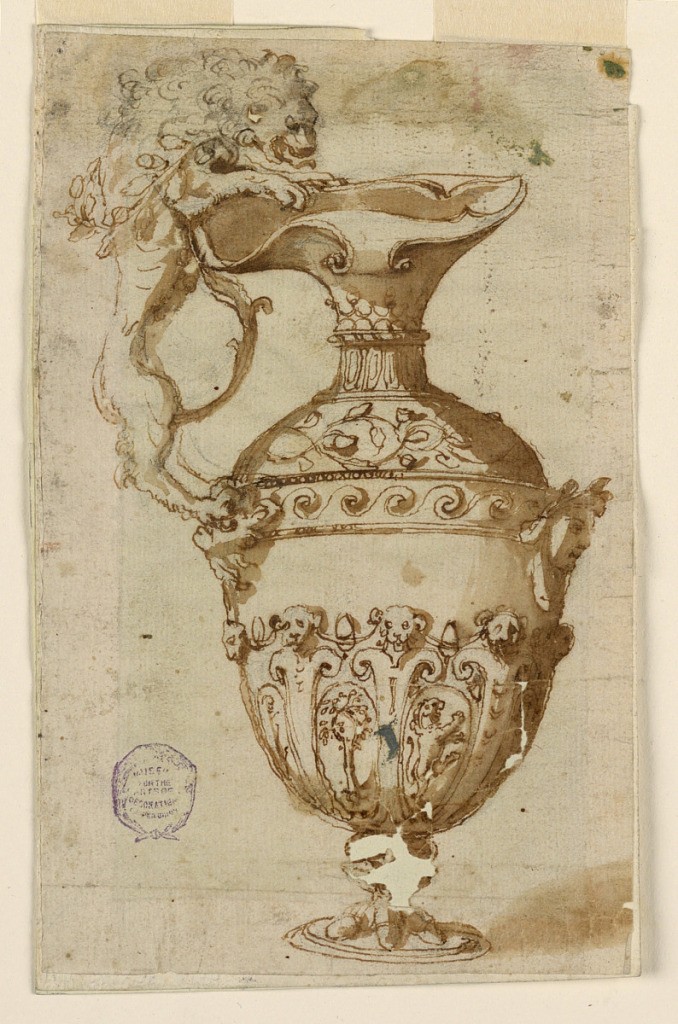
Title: Design for a Ewer with Handle in the Shape of a Lion
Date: ca. 1550–1600
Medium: Black chalk, pen, ink, and wash on paper.
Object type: Drawing
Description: Shown in profile. The handle formed by a lion is at left; the lion stands on the face of a mask, which corresponds to another mask at the opposite side. The decoration consists of several bands and, at the bottom, of teams with lion heads which are connected by festoons and by ovoids containing alternatively a tree as in the Rovere coat of arms and a lion rampant.